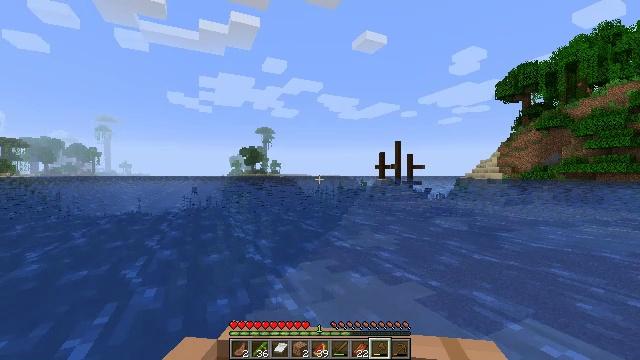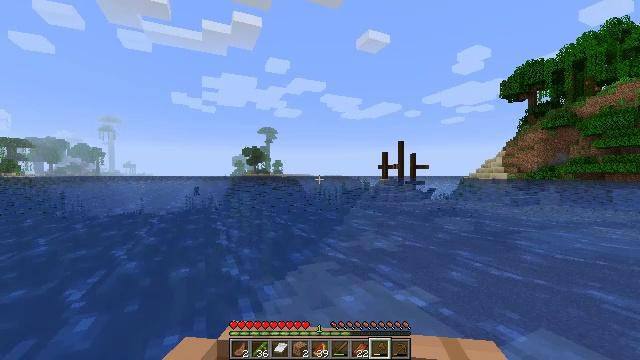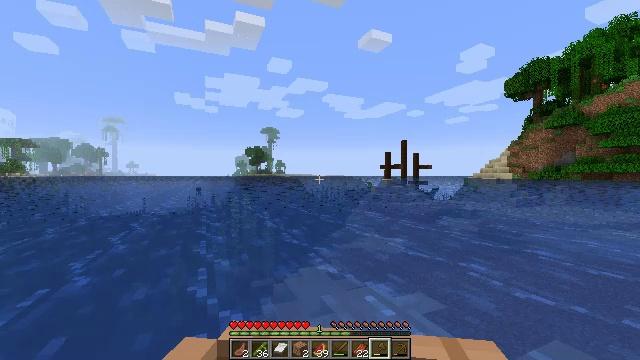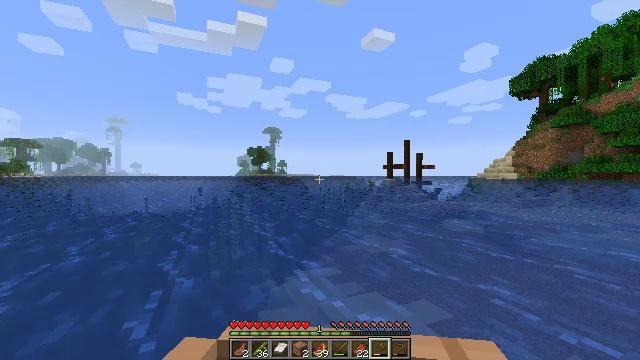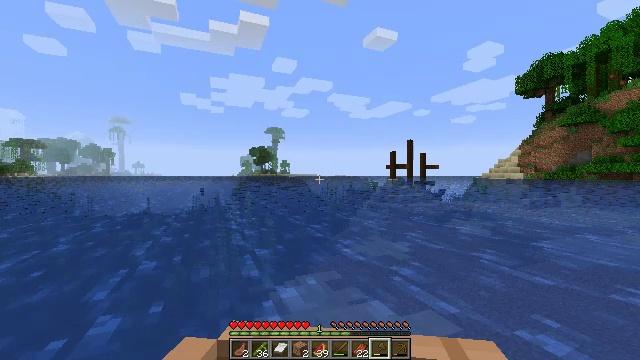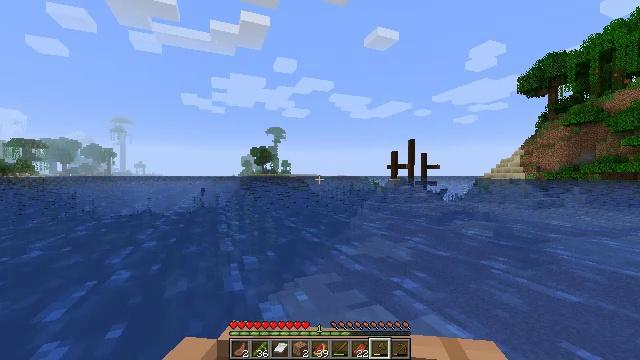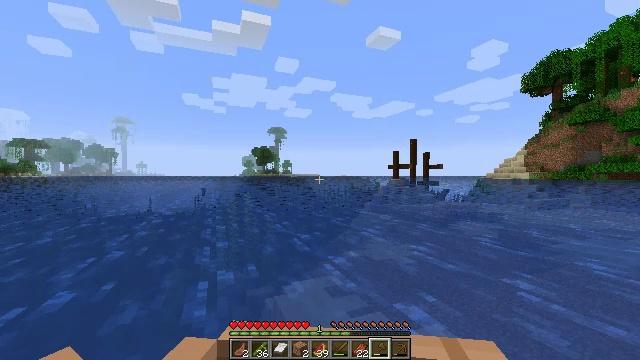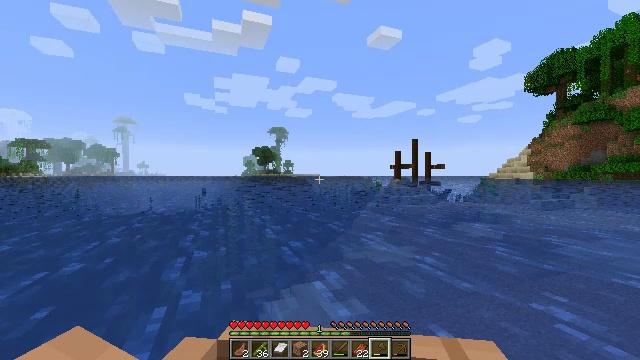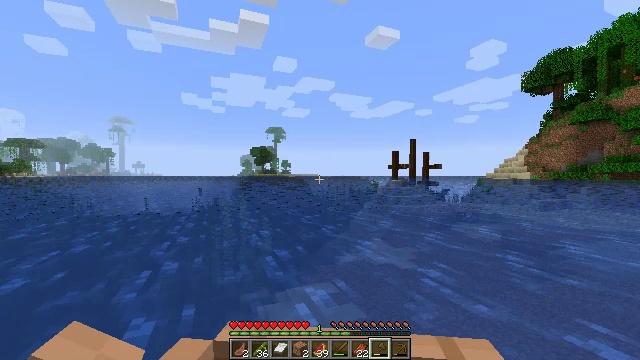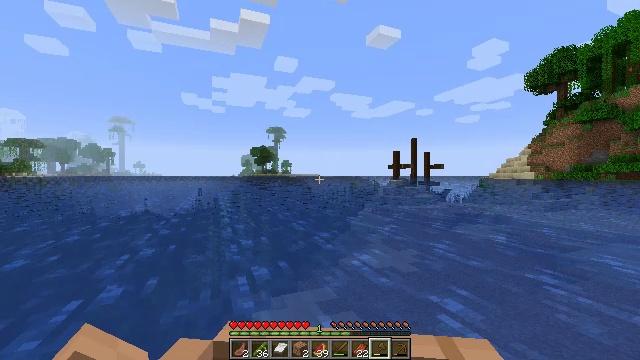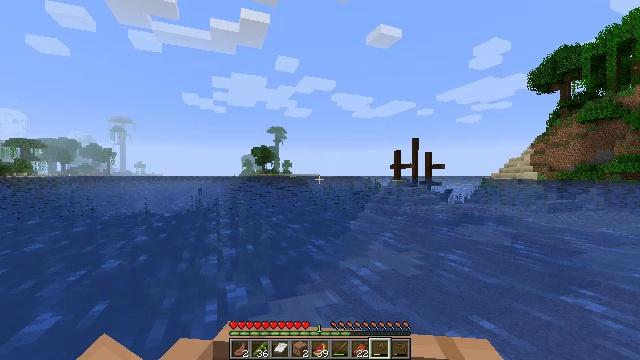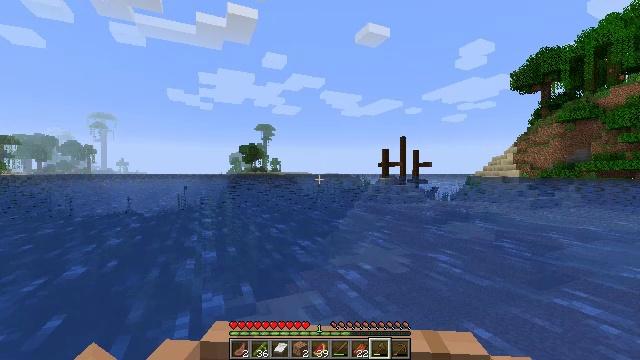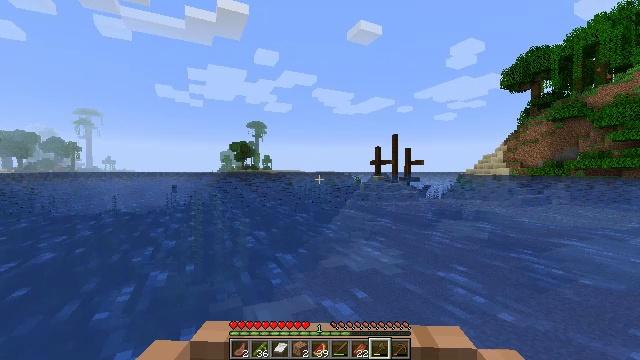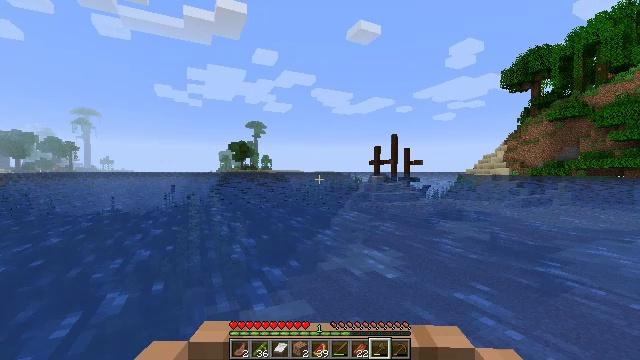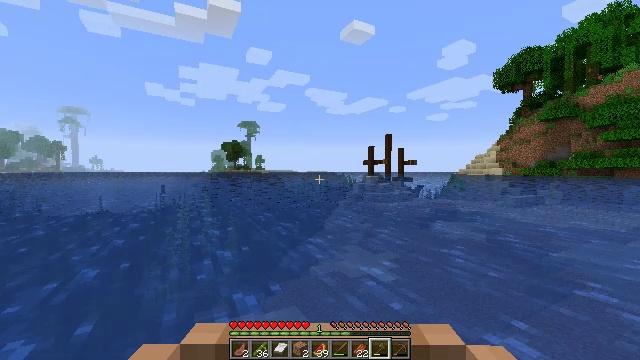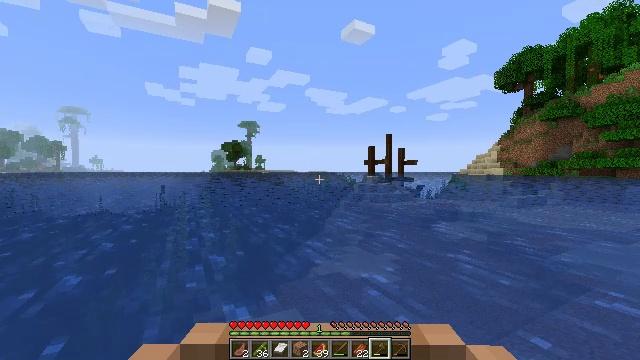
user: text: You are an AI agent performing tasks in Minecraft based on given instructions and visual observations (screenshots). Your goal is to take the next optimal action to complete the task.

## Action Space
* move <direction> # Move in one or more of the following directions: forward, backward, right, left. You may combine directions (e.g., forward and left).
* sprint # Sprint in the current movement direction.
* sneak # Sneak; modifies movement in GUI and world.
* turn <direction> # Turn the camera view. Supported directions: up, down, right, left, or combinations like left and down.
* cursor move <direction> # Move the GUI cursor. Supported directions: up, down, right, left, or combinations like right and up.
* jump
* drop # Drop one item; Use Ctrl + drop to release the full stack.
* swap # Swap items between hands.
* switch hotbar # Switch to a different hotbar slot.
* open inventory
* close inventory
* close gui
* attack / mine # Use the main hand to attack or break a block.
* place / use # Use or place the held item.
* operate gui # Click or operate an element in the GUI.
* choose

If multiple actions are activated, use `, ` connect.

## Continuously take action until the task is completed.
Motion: motion action
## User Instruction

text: Break the kelp plant in the ocean.
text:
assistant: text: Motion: move forward
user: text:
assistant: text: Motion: move forward
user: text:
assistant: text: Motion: move forward
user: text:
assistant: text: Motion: move forward
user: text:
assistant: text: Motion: move forward
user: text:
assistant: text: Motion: move forward
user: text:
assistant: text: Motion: move forward
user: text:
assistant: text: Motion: move forward
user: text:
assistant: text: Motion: move forward
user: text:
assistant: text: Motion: move forward
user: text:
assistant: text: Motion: move forward, turn right
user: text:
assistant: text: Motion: move forward, turn right
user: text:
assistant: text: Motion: move forward
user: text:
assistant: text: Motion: move forward, turn right
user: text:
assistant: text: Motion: move forward
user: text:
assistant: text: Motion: move forward
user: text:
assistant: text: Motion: move forward
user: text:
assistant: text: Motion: move forward
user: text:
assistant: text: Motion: move forward
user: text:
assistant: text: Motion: move forward, turn down
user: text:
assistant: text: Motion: move forward, turn right
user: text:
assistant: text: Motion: move forward
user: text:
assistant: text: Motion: move forward
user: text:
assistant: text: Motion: move forward
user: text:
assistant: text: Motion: move forward
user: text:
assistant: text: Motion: move forward
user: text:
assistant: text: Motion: move forward, turn right
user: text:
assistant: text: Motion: move forward, turn right and up
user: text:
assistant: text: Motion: move forward
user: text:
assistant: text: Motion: move forward